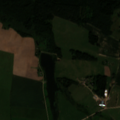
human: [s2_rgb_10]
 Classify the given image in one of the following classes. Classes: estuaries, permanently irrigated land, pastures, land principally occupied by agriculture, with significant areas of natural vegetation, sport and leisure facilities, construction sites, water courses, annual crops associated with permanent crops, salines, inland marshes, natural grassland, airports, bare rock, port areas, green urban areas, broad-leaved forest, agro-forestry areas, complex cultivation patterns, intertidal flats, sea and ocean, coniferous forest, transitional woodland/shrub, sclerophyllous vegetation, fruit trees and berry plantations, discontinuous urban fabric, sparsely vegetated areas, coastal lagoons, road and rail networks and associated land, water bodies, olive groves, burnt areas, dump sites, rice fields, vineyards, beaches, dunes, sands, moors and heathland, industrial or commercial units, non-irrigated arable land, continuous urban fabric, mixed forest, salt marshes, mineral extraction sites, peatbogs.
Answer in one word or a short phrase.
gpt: non-irrigated arable land, pastures, complex cultivation patterns, land principally occupied by agriculture, with significant areas of natural vegetation, broad-leaved forest, coniferous forest, mixed forest, transitional woodland/shrub